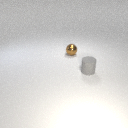
small gray rubber cylinder in front of small brown metal sphere